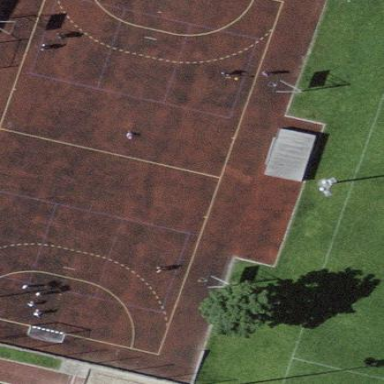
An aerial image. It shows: Pitch designated for team handball.